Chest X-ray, PA view. Patient: 50 years old, sex F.
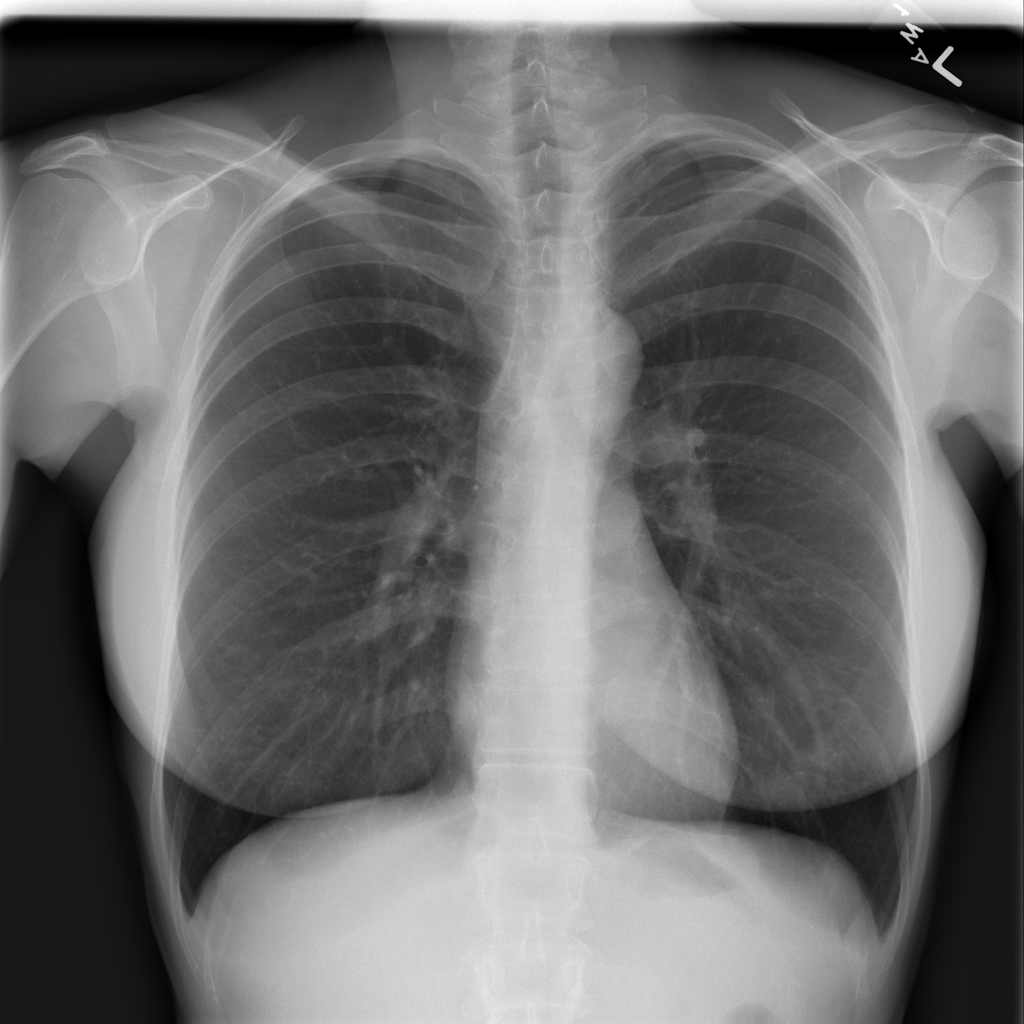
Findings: No Finding